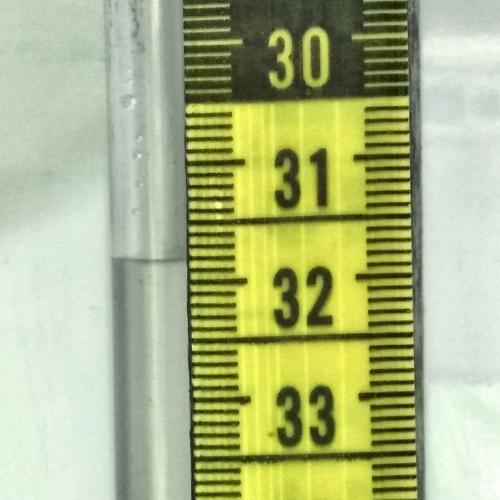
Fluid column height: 31.8 cm